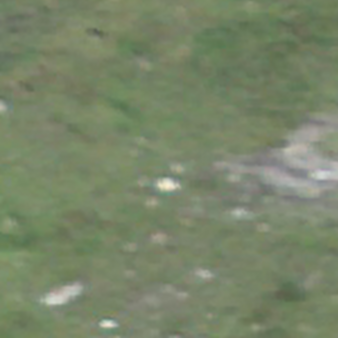
Label: other